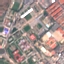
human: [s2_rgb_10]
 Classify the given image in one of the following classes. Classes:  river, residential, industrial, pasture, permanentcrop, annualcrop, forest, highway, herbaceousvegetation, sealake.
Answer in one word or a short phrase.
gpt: Industrial